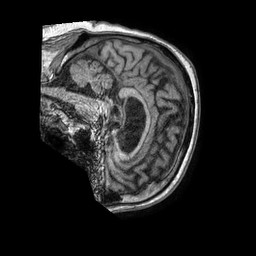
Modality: T1w
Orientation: sagittal
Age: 65
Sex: male
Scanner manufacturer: philips
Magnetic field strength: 1.5 T
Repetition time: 0.007636 s
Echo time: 0.003486 s